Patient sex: M
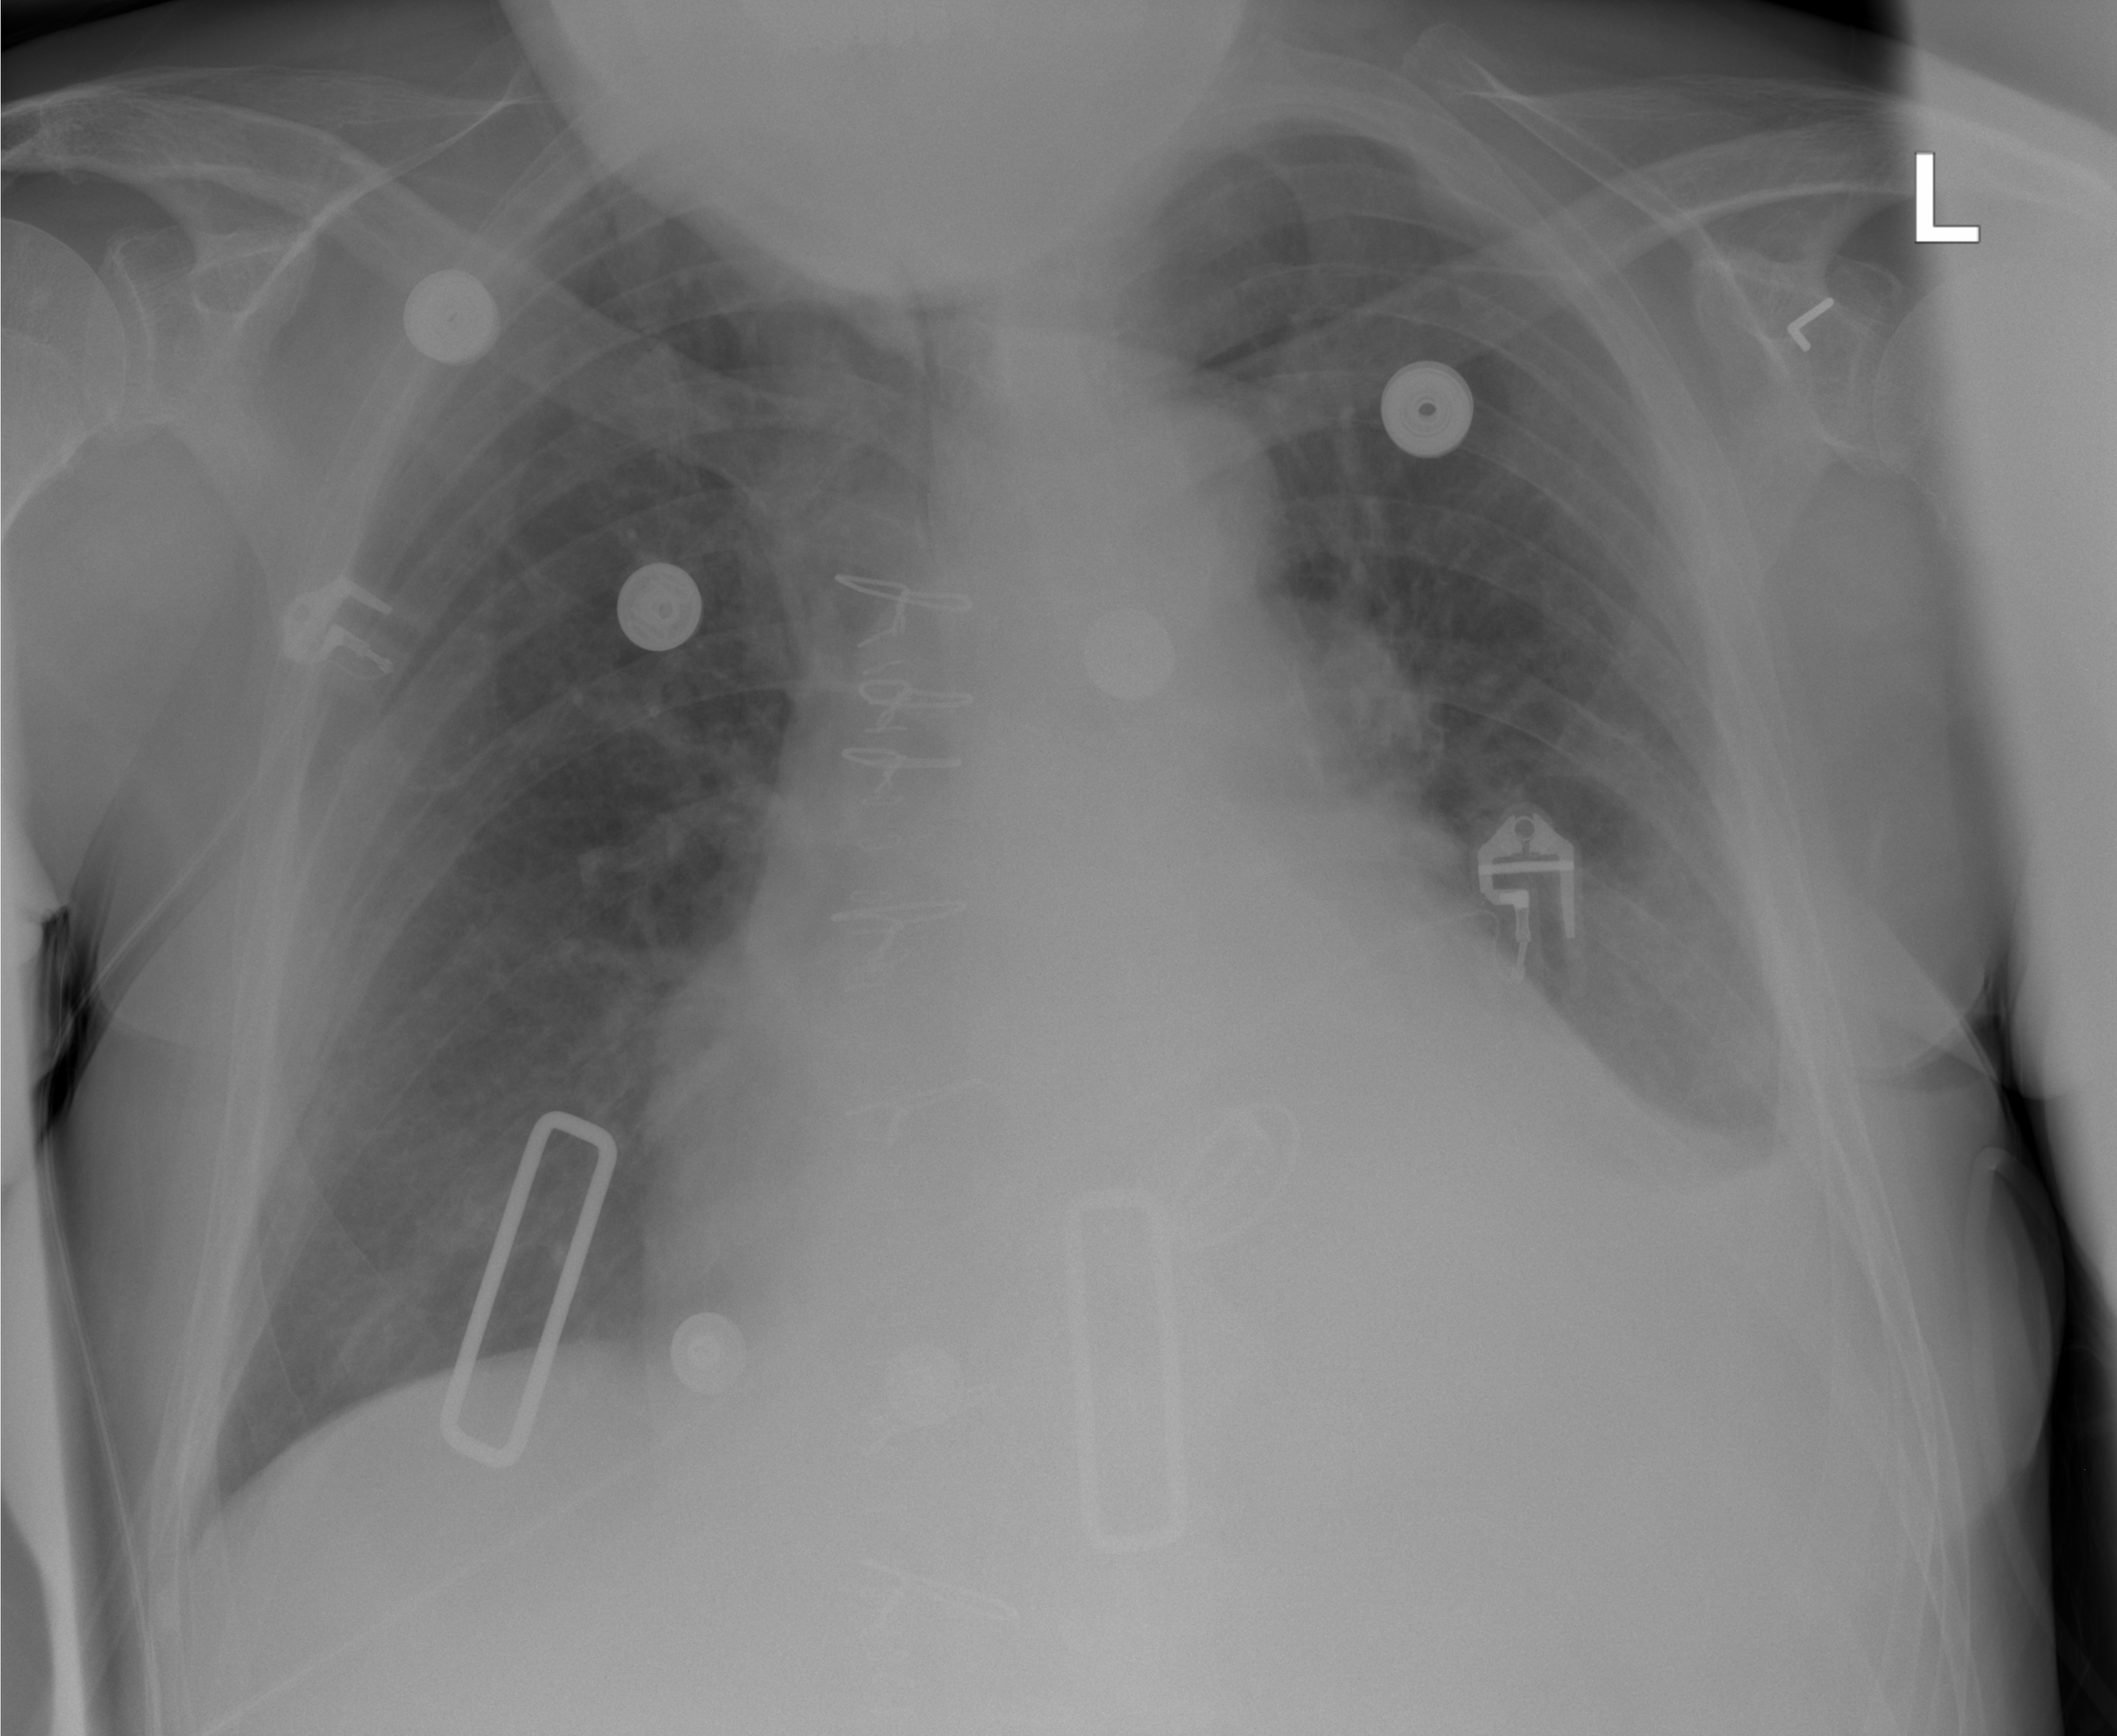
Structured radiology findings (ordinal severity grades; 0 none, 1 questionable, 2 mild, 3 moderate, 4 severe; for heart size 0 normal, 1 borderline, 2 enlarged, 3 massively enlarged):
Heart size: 2
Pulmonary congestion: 1
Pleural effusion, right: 1
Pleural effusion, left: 2
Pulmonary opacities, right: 0
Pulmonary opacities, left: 0
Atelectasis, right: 0
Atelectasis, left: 2